【题型】解答题　【知识点】平面几何　【难度】easy
如图，线段 \(AB\) 经过圆心 \(O\)，交 \(\odot O\) 于点 \(A\)，\(C\)，\(AD\) 为 \(\odot O\) 的弦，连接 \(BD\)，\(\angle A = \angle B = 30^\circ\)。

\vspace{6pt}

(1) 求证：直线 \(BD\) 是 \(\odot O\) 的切线；

\vspace{6pt}

(2) 已知 \(BC = 2\)，求 \(\overset{\frown}{DC}\) 的长（结果保留 \(\pi\)）。
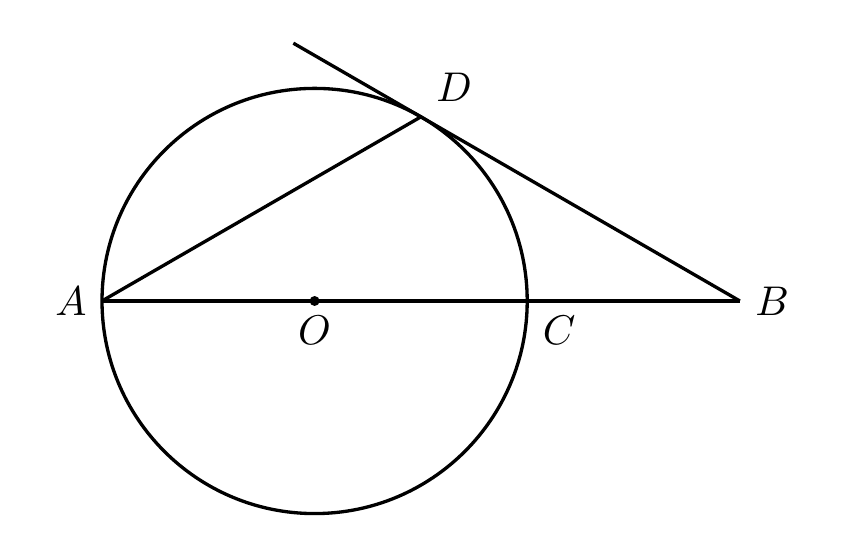
【解答】
\textbf{【答案】} (1) 见解析

\vspace{6pt}

(2) $\dfrac{2}{3}\pi$

\vspace{12pt}

\textbf{【分析】}

\vspace{6pt}

\textbf{【详解】} (1) 证明：连接 $OD$，

$\because \angle A = \angle B = 30^\circ,$

$\therefore \angle ADB = 180^\circ - \angle A - \angle B = 120^\circ,$

$\because OA = OD,$

$\therefore \angle A = \angle ODA = 30^\circ,$

$\therefore \angle ODB = 120^\circ - 30^\circ = 90^\circ,$

$\therefore OD \perp BD,$

且 $OD$ 是 $\odot O$ 的半径,

$\therefore$ 直线 $BD$ 是 $\odot O$ 的切线;

\vspace{6pt}

(2) 解: 在 $\text{Rt}\triangle DOB$ 中, $\angle ODB = 90^\circ$, $\angle B = 30^\circ$

$\therefore OD = \dfrac{1}{2}OB,$

设 $OD = OC = r$,

$\therefore r = \dfrac{1}{2}(r + 2),$

解得 $r = 2$,

$\because \angle DOB = \angle A + \angle ODA = 60^\circ,$

$\therefore \overset{\frown}{DC}$ 的长为: $\dfrac{60\pi r}{180} = \dfrac{2}{3}\pi$.
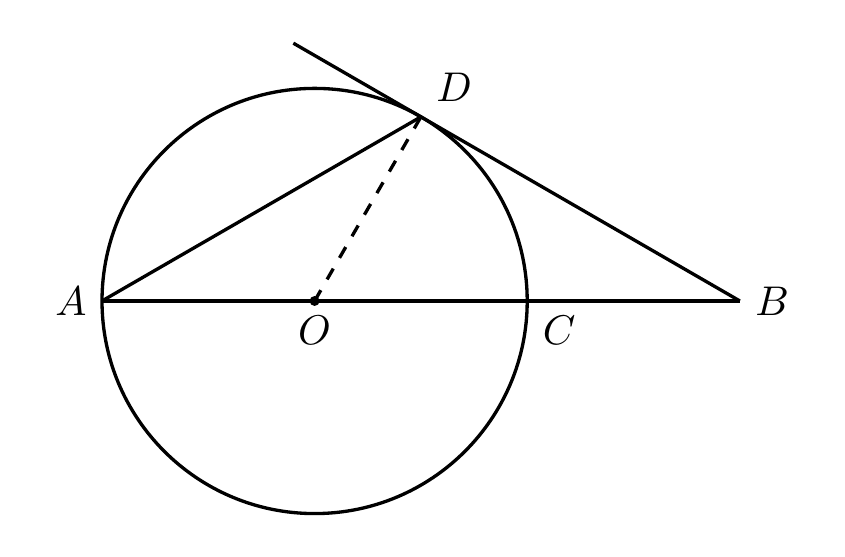